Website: bh-photo
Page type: cross-sells
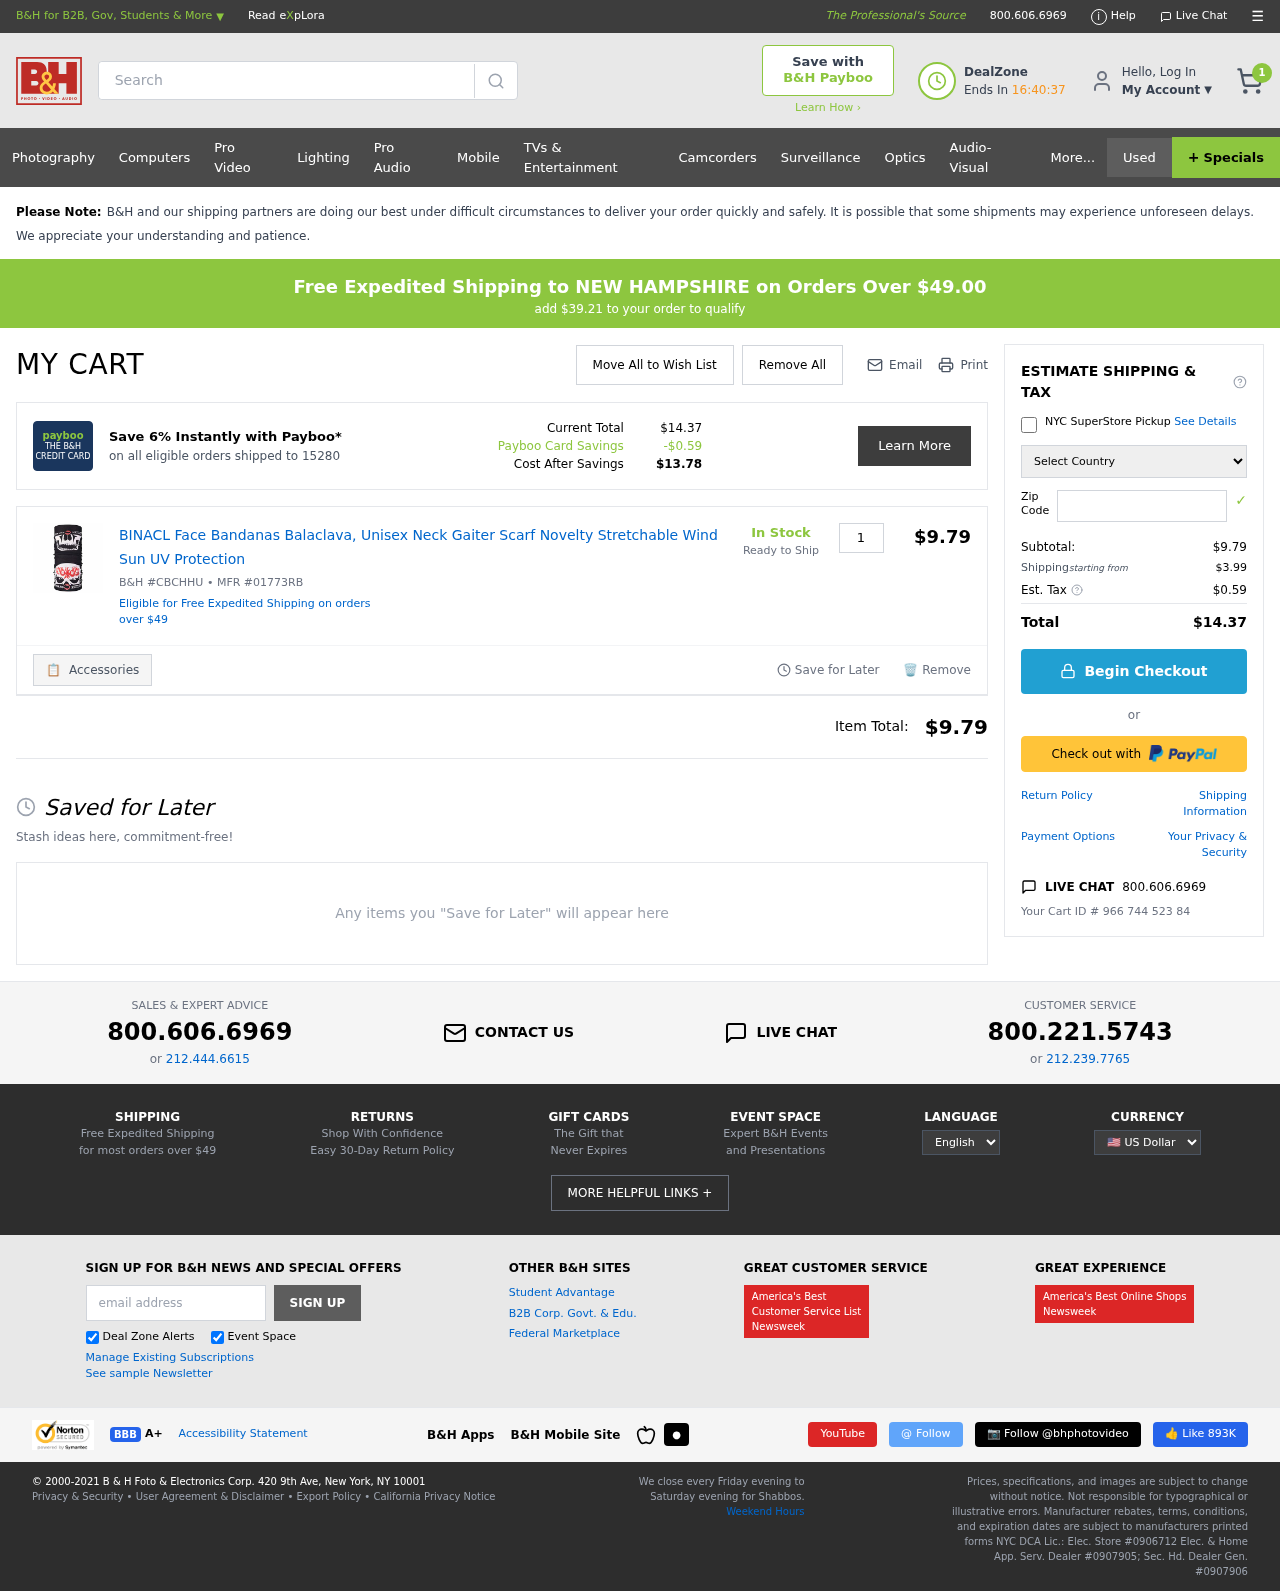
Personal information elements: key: PII_COUNTRY
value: United States
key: PII_POSTCODE
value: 15280
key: PII_STATE
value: NEW HAMPSHIRE
Product elements: key: PRODUCT1_NAME
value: BINACL Face Bandanas Balaclava, Unisex Neck Gaiter Scarf Novelty Stretchable Wind Sun UV Protection
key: PRODUCT1_PRICE
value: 9.79
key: PRODUCT1_QUANTITY
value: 1
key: PRODUCT1_SKU
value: B&H #CBCHHU
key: PRODUCT1_MFR
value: MFR #01773RB
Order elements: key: ORDER_NUM_ITEMS
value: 1
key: SHIPPING_THRESHOLD_REMAINING
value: $39.21
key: ORDER_TOTAL
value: $14.37
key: ORDER_SUBTOTAL
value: $9.79
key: ORDER_SHIPPING_COST
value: $3.99
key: ORDER_TAX
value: $0.59
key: ORDER_ID
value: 966 744 523 84
Search elements: key: HEADER_SEARCH
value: Search
Other elements: key: PAYBOO_SAVINGS
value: -$0.59
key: COST_AFTER_SAVINGS
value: $13.78